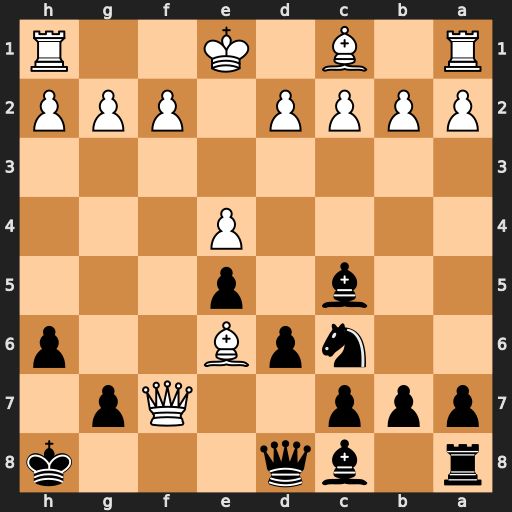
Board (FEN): r1bq3k/ppp2Qp1/2npB2p/2b1p3/4P3/8/PPPP1PPP/R1B1K2R
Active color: b
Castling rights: KQ
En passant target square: -
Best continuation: Bxe6 Qxe6 Nd4 Qh3 Nxc2+